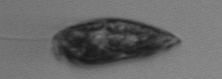
Label: Prorocentrum